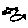
Label: fish